Question: I collect a data out of a excel sheet like this (using Interop Excel):
'''
var tmp = WorkSheet.Range["G2", "AG2"].Value2;
'''
Now my problem is that I can't get to the data because the type of tmp is 'object {object[,]}'. How can i get access to the data?

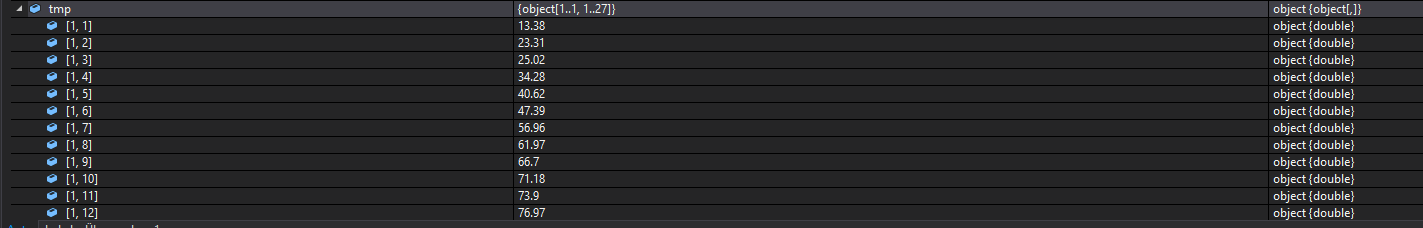
Answer: Based on your image from the debugger all the values are in double, so you can safely cast to double.
'''
var tmp = (object[,])WorkSheet.Range["G2", "AG2"].Value2;
// Create a copy of the array
double[,] doubles = new double[tmp.GetLength(0), tmp.GetLength(1)];
for (int x = 0; x < tmp.GetLength(0); x++)
{
for (int y = 0; y < tmp.GetLength(1); y++)
{
doubles[x, y] = (double)tmp[x, y];
}
}
// Or inline
double value = (double)tmp[x,y]
'''